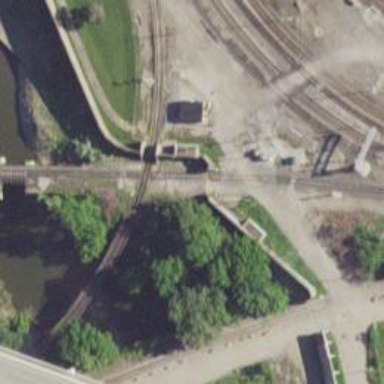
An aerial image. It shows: Level crossing along the railway.